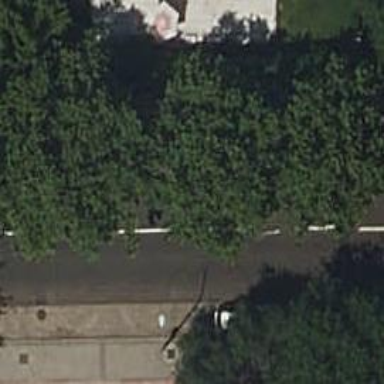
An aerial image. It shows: Sidewalk along the footway.